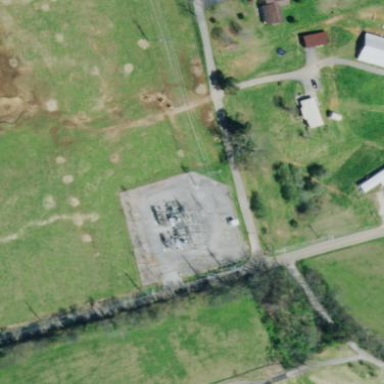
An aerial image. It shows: Distribution-level power substation.